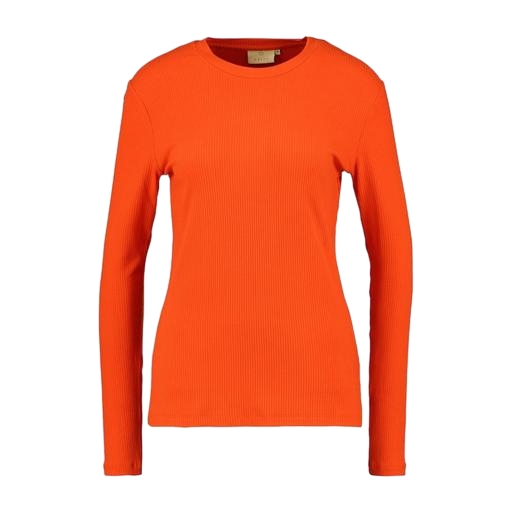
bright orange and long sleeves, orange longline crew neck top, high-neck ribbed-jersey t-shirt, white background